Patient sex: M
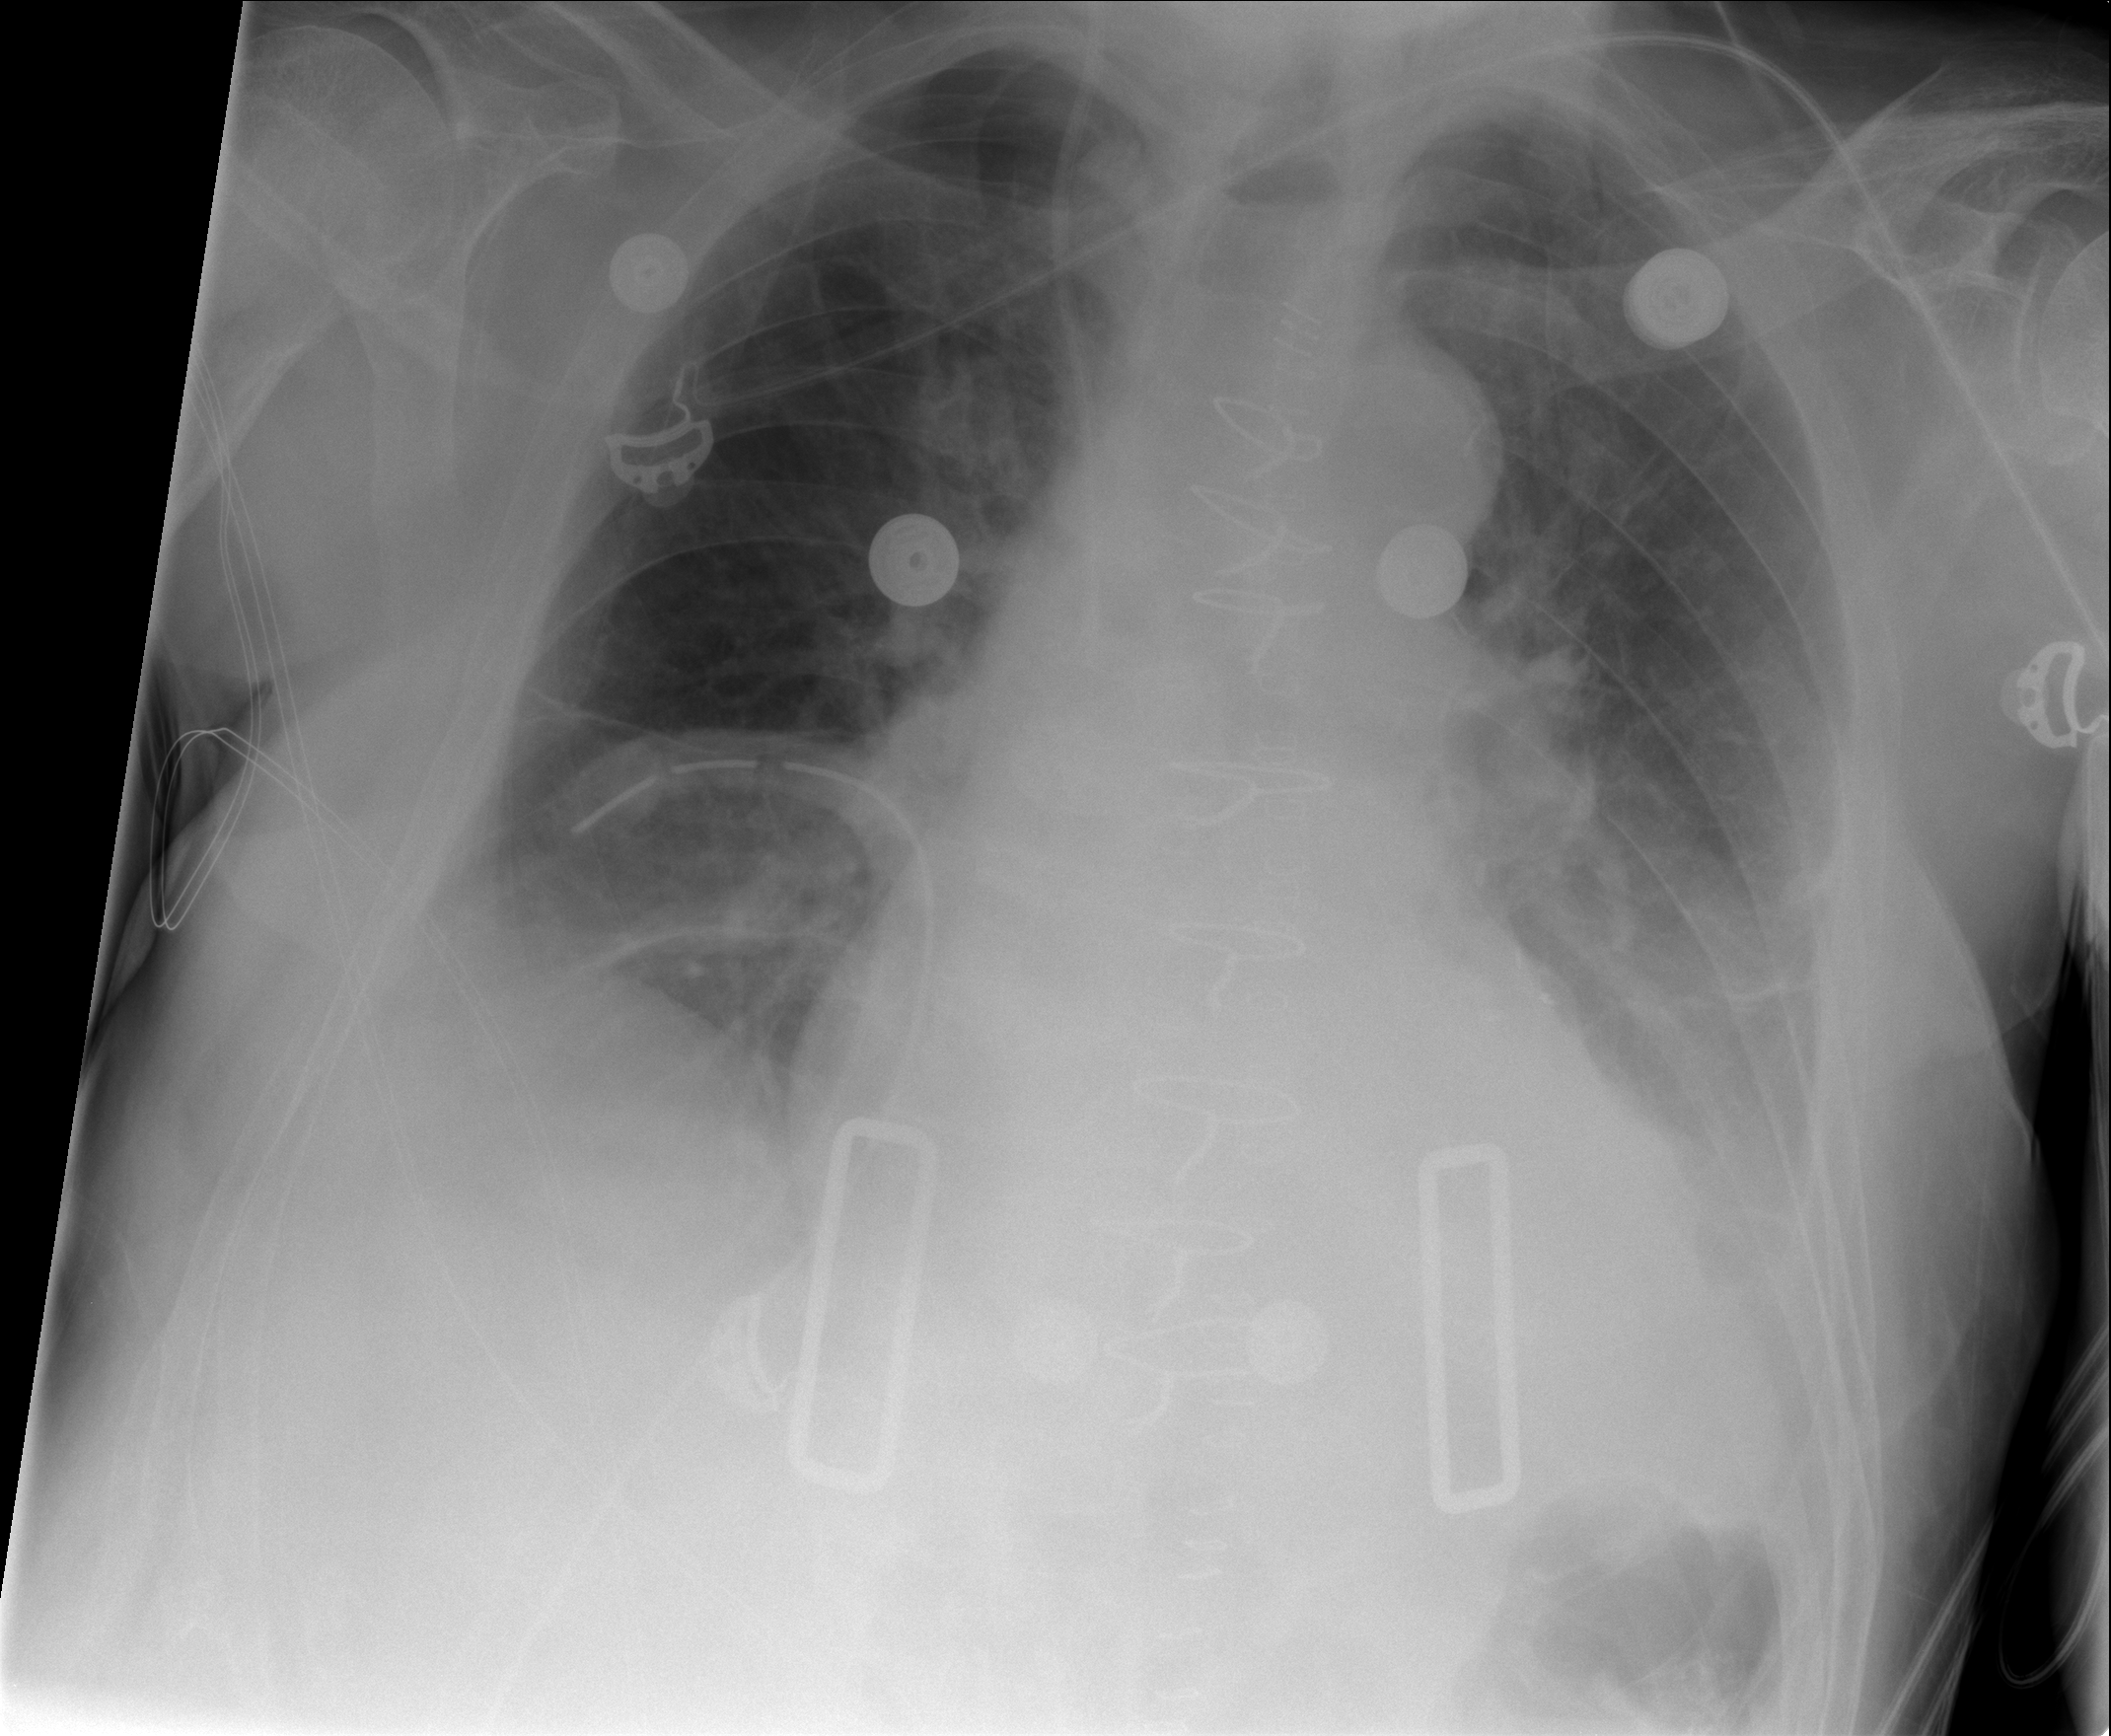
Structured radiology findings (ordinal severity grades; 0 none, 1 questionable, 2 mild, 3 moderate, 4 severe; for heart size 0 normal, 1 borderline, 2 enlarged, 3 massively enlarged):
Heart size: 1
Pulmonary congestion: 2
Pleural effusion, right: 2
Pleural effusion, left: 3
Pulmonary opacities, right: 0
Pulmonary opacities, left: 0
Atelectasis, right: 2
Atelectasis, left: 2